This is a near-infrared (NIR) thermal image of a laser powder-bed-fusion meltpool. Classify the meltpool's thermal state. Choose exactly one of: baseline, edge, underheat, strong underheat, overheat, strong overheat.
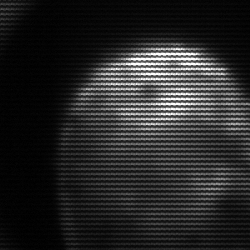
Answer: edge